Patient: sex M, age 58
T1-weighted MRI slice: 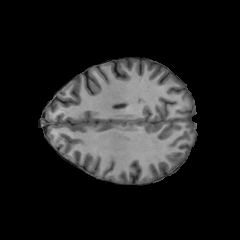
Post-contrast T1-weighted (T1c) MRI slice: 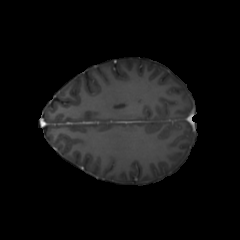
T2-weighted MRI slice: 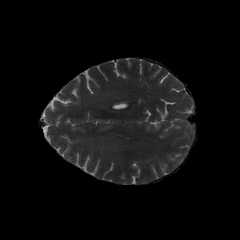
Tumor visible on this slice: no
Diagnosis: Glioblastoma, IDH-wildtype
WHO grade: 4